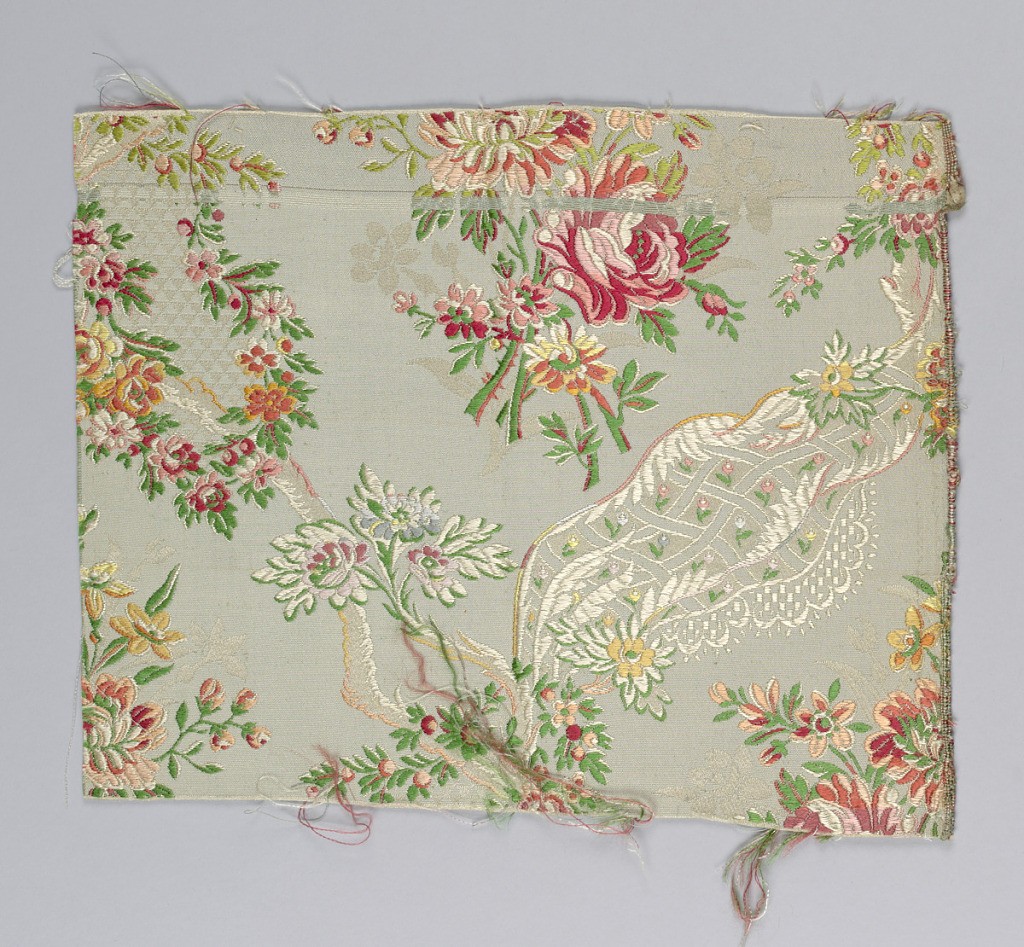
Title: Sample
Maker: Orinoka Mills, Philadelphia, Pennsylvania, USA
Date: ca. 1910
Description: Light green with pink, red, green, yellow, blue and white flowers and ribbons.